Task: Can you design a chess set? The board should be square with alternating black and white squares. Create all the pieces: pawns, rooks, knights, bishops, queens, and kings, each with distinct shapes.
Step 3803:
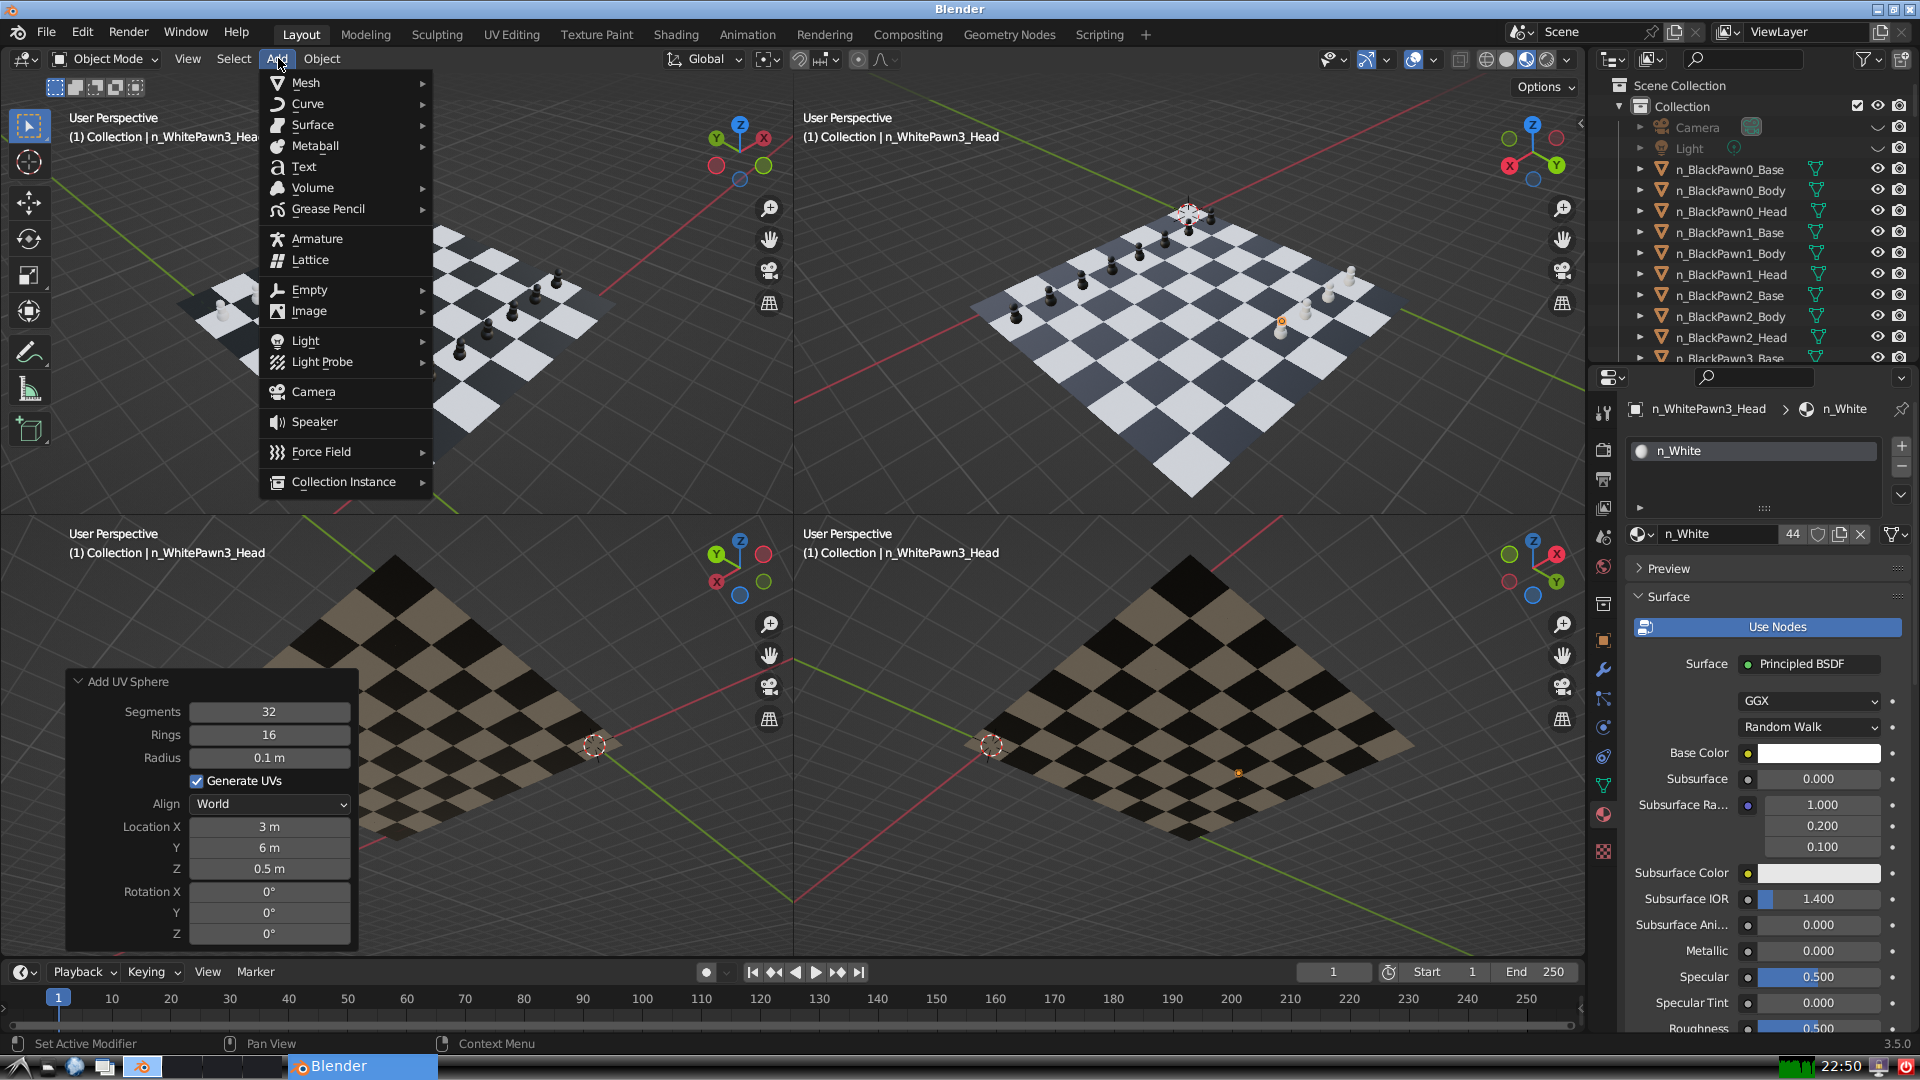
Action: {"mouse_move": [304, 82]}